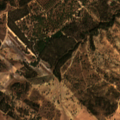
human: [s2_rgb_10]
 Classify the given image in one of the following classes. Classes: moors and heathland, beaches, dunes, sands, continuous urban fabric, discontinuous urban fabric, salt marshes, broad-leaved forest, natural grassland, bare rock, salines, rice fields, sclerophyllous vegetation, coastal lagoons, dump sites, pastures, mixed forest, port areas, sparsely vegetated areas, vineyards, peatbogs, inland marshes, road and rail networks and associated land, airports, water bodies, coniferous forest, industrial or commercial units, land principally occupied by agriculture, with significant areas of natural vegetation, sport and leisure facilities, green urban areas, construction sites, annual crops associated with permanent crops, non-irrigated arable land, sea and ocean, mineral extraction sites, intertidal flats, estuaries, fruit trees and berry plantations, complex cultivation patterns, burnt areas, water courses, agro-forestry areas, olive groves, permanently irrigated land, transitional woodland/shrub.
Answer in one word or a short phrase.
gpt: non-irrigated arable land, agro-forestry areas, broad-leaved forest, transitional woodland/shrub